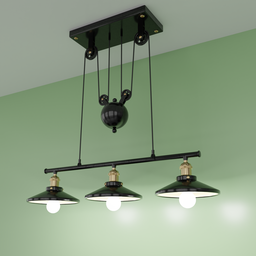
Label: lighting